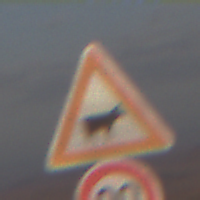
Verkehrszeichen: ViehtriebLinks
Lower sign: Geschwindigkeit90
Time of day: SunriseSunset
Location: Outdoor (Nature)
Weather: PartlyCloudy
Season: NotSpecified
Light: Natural